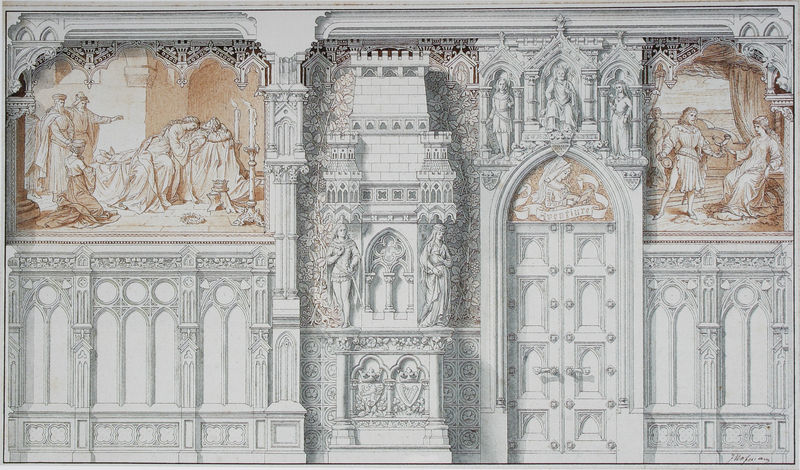
Titel: Aufriss der Westwand des Schlafzimmers von Neuschwanstein
Künstler: Julius Hofmann
Schlagwörter: feder, gemälde, hand, mann, schatten, weiß, frauen, menschen, ocker, ausschnitt, braun, fenster, frau, grau, licht, männer, orange, pfeiler, raum, schwarz, skizze, szene, säulen, tür, zeichnung, rot, schloss, beige, leute, wand, architektur, tot, vorhang, kirche, figur, personen, bühne, person, gotik, kreis, ofen, turm, relief, bogen, italien, studie, mauer, grafik, graphik, bühnenbild, pilaster, saal, sepia, figuren, romantik, verkleidung, detail, dekor, kerze, flügeltür, kerzen, stuck, stil, nägel, tor, zinnen, nische, tusche, loggia, burg, türmchen, türme, torbogen, druck, schwarzweiss, stich, entwurf, altar, schnitzerei, studien, fries, portal, rustika, wappen, sims, gesims, skulpturen, risalit, statuen, gotisch, spitzbögen, wandaufriss, romeo und julia, fresken, historismus, plan, bemalung, szenen, rötel, innenarchitektur, details, vertäfelung, aufriss, tympanon, aquarelliert, eklektizismus, biforien, coloriert, quarell, eklektisch, rondelle, inneneinrichtung, altertümlich, wandgestaltung, kyratiden, szenenbild, glaerie, szne, flügeltur, nietem, isolde, mit rötel, tristan, bor, trheron